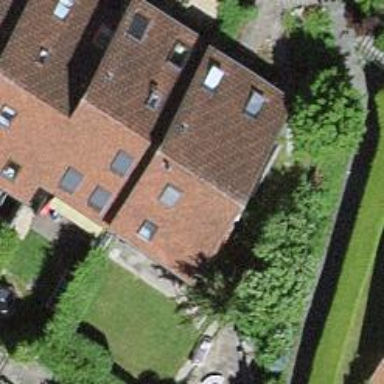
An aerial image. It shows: House with gabled roof oriented across.